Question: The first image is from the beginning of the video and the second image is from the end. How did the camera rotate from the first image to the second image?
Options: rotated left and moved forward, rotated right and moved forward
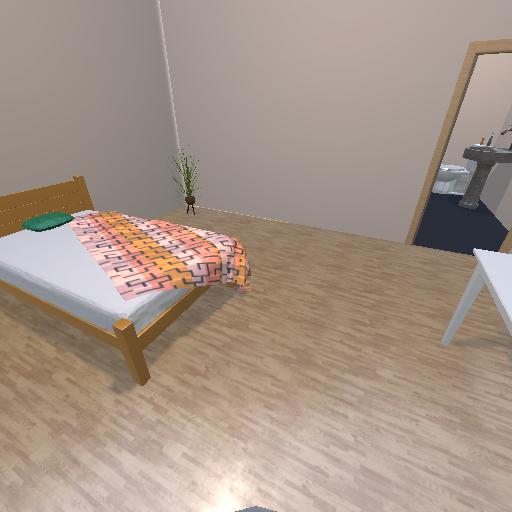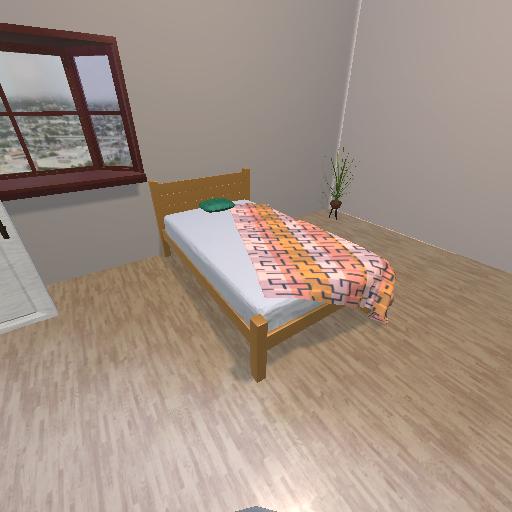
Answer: rotated left and moved forward